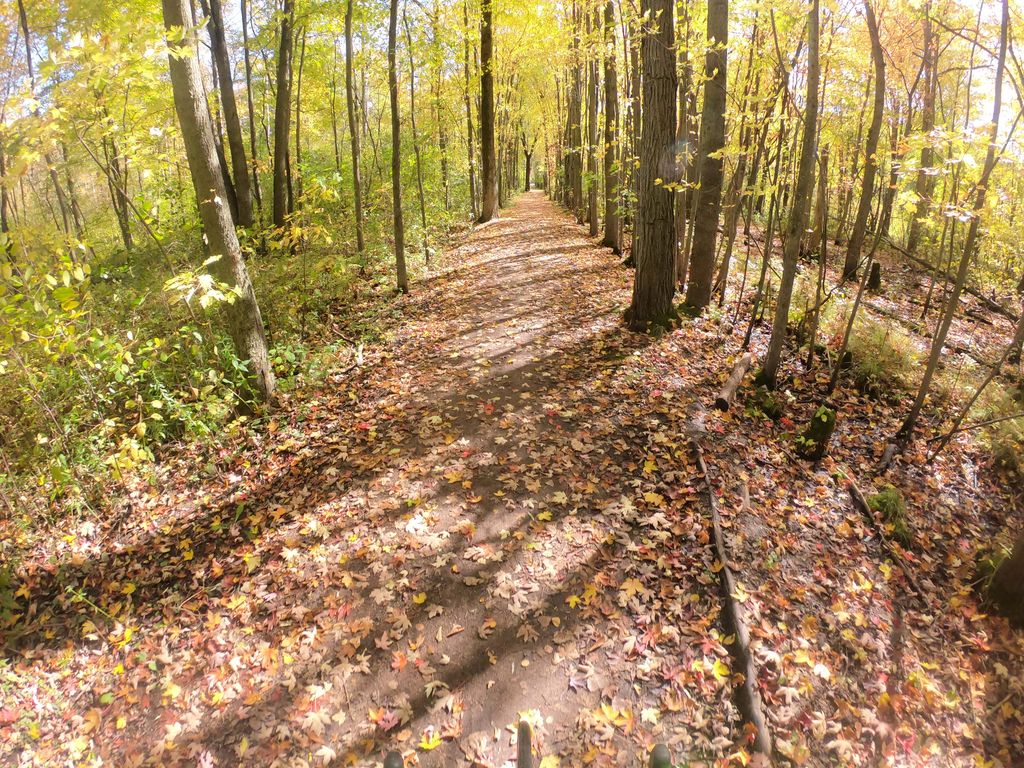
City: kitchener-waterloo